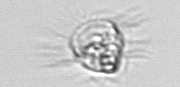
Label: Ciliophora